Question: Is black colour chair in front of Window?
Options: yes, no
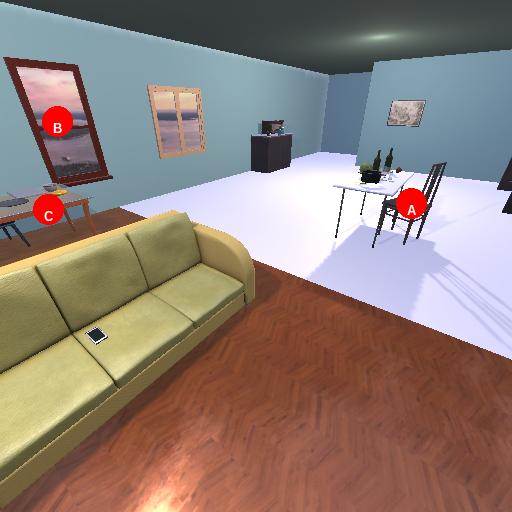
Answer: yes